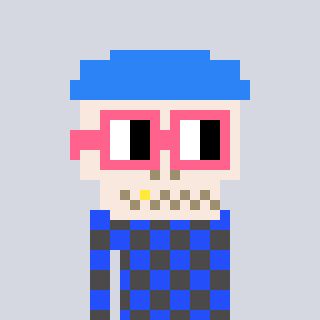
a pixel art character with square pink glasses, a skeleton-hat-shaped head and a grayscale-colored body on a cool background